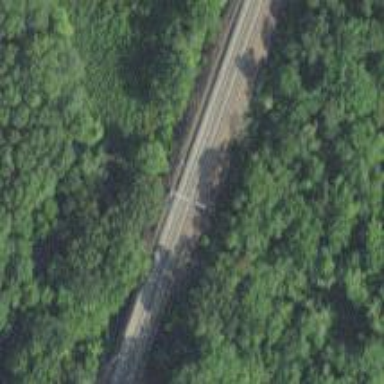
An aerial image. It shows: Railway track with contact line for electrification.